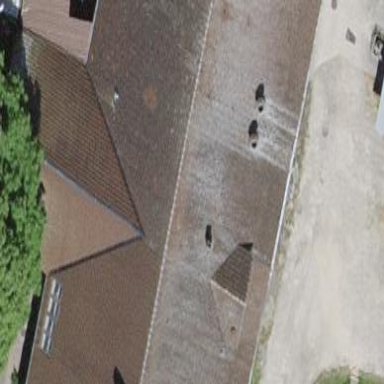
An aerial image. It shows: Farm building.